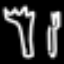
Label: fork